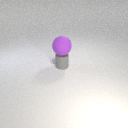
large purple rubber sphere above small gray rubber cylinder